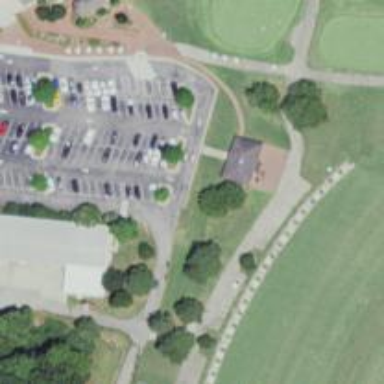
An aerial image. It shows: Path for both roads and golfers.